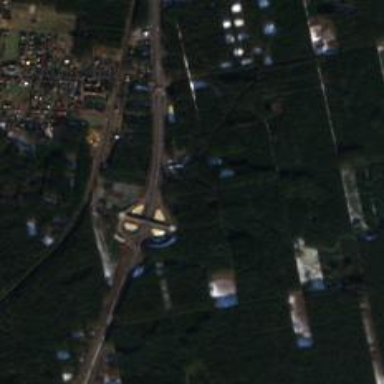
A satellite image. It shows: Motorway junction.